Interaction volume radius: 10 \u00c5
Interaction volume height: 20 \u00c5
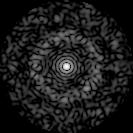
Disorder parameter: 0.8567